Question: I have this XML data
'''
<?xml version="1.0" encoding="UTF-8" ?>
<?xml-stylesheet href="class.xsl" type="text/xsl" ?>
<universite>
<etudiant>
<nom>Rejean Tremblay</nom>
<cours sigle="INF8430" note="89" />
<cours sigle="INF1030" note="69" />
<cours sigle="INF1230" note="75" />
</etudiant>
<etudiant>
<nom>Martin Lambert</nom>
<cours sigle="INF8430" note="75" />
<cours sigle="INF1030" note="72" />
<cours sigle="INF1230" note="73" />
</etudiant>
<etudiant>
<nom>Luc Alain</nom>
<cours sigle="INF9430" note="39" />
<cours sigle="INF1030" note="89" />
<cours sigle="INF1230" note="79" />
</etudiant>
<etudiant>
<nom>Olive Saint-Amant</nom>
<cours sigle="INF8430" note="91" />
<cours sigle="INF1230" note="99" />
</etudiant>
</universite>
'''
I need to get the average grade (note) for each cours (cours) grouped by nom (name) and cours (course).
THis is
this is the xsl transform I have so far but everything I tried to add a select-value-of-group I get error messages that transform failed.
'''
<xsl:stylesheet version="1.0" xmlns:xsl="http://www.w3.org/1999/XSL/Transform">
<xsl:template match="/">
<html>
<body>
<table border="1">
<tr bgcolor="#9acd32">
<th>Etudiant</th>
<th>Moyenne</th>
</tr>
<xsl:for-each select="universite/etudiant">
<xsl:sort select="nom"/>
<tr>
<td><xsl:value-of select="nom"/></td>
<td><xsl:value-of select="cours/@note"/></td>
</tr>
</xsl:for-each>
</table>
</body>
</html>
</xsl:template>
</xsl:stylesheet>
'''
The output should be something like this

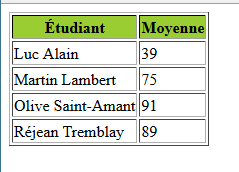
Answer: If you change:
'''
<xsl:value-of select="cours/@note"/>
'''
to:
'''
<xsl:value-of select="sum(cours/@note) div count(cours)"/>
'''
you will get the average grade for each student.